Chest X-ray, AP view. Patient: 62 years old, sex M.
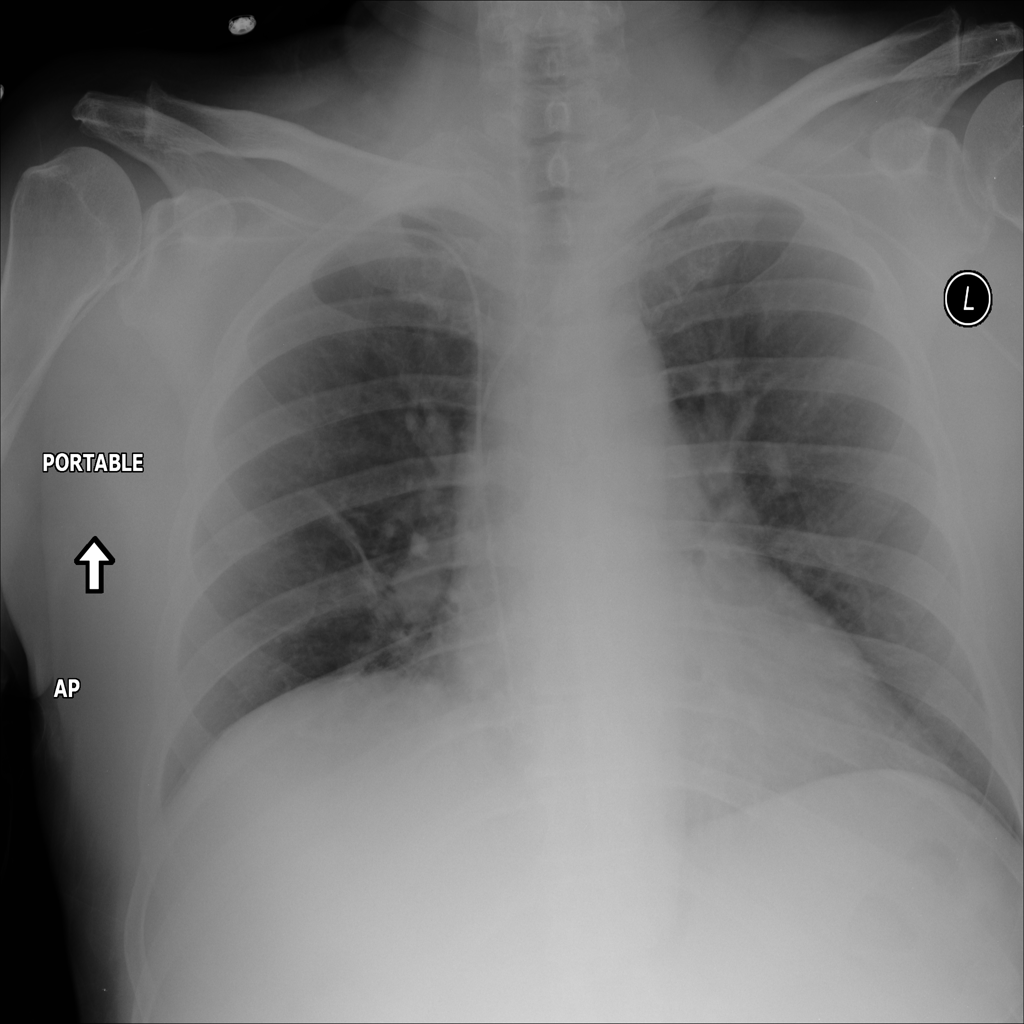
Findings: No Finding